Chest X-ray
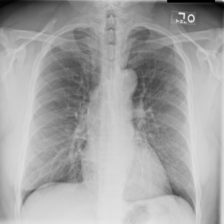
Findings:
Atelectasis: negative
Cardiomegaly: negative
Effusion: negative
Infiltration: negative
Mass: negative
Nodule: positive
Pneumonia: negative
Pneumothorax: negative
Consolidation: negative
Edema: negative
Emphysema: negative
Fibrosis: negative
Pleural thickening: negative
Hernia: negative